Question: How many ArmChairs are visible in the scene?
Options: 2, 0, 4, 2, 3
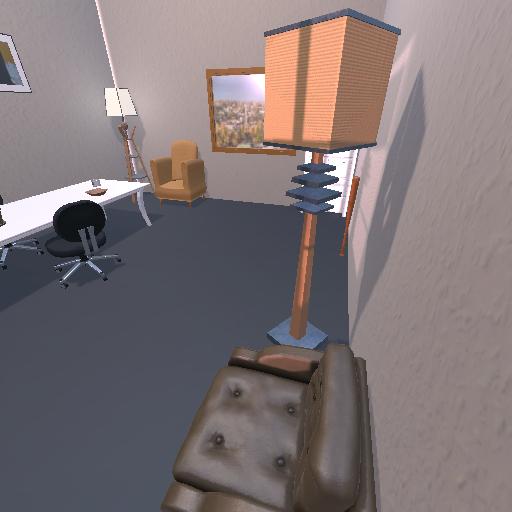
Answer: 2